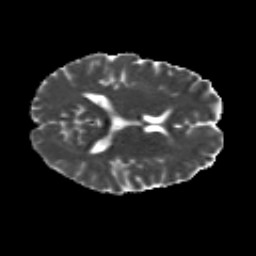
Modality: MD
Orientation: axial
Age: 26
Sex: male
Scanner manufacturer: siemens
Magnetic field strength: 3 T
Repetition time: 8.8 s
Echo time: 0.085 s